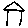
Label: house